Question: How to get Gameobject automatically with script?
I need know. button OnClick method empty if the scene changes. My gameObject tpye Don'tDestroyLoad.

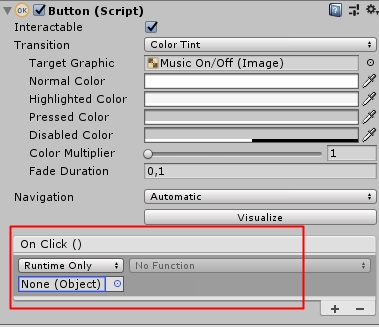
Answer: Instead of changing the object in the field you can use a script to then have 'GameObject gameObjectToClick' to be changed. Use the inspector to add a script to the button called "Click", then drag the button object into the object field shown in the screenshot and then select the function OnClick(). Click has the following code:
'''
using UnityEngine;
using System.Collections;
public class Click : MonoBehaviour {
public GameObject gameObjectToClick;
void OnClick(){
gameObjectToClick.SpecialFunction(); //call special function you wanted to call
}
}
'''
Simply change 'gameObjectToClick' through another script how you would normally achieve it and change it (e.g 'button.GetComponent<Click>().gameObjectToClick = otherGameObject') Also change 'SpecialFunction()' to the function you would have set in the dropdown menu in the screenshot.